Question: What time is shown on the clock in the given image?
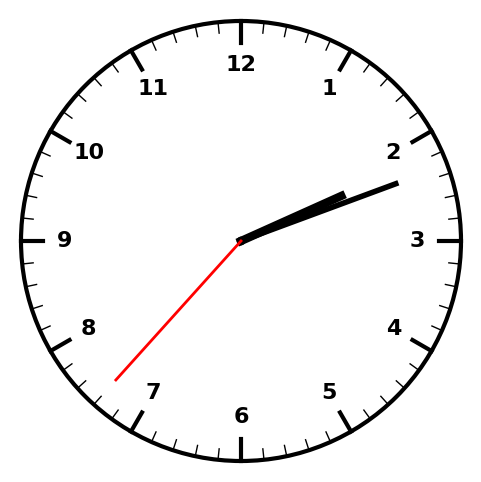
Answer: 02:11:37